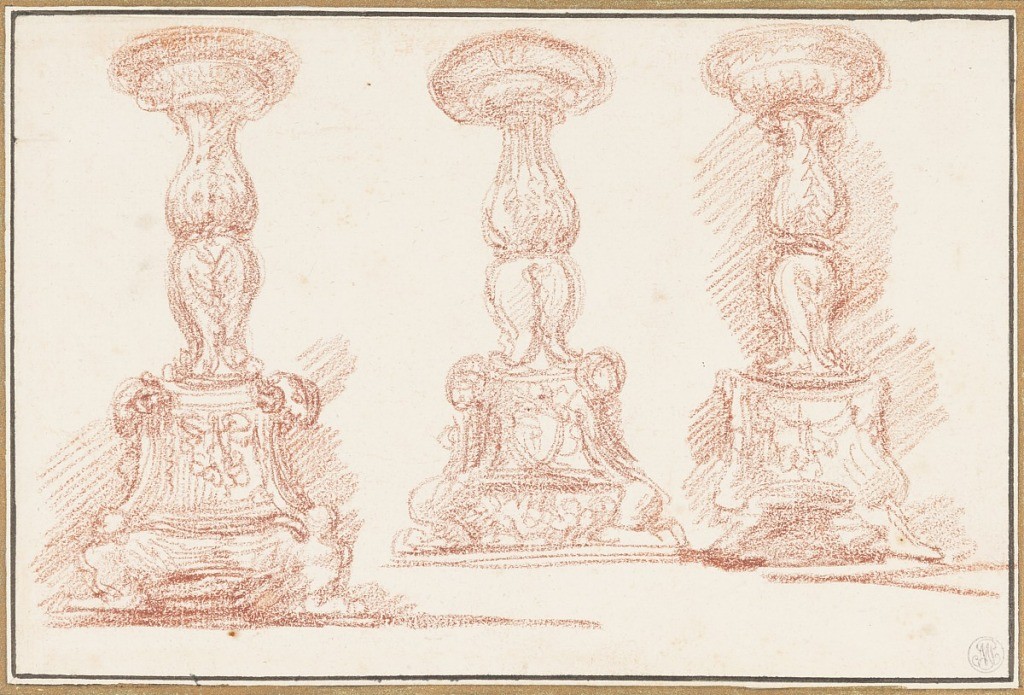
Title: Study of candelabras
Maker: Jean-Robert Ango, French, active in Rome 1759 –1770, d. 1773
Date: ca. 1759–70
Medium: Red chalk on paper
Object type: Drawing
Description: Study of three candelabras